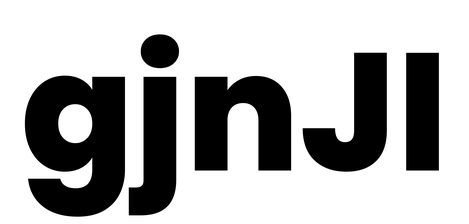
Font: Poppins-ExtraBold